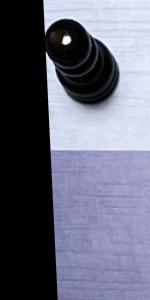
Label: Empty